Question: I am using the latest version of TinyMCE and I would like to integrate Google Drive Picker whenever an user clicks on Insert Image.
From the TinyMCE documentation I saw that I should use the <URL> so I won't paste it.
'''
var picker;
tinymce.init({
//other init parameters...
file_browser_callback: function(field_name, url, type, win) {
picker.setVisible(true);
win.document.getElementById(field_name).value = 'my browser value';
}
});
function createPicker() {
// Here I build the Picker...
// var picker = ...
}
function pickerCallback(data) {
//TODO: Find a way to set textbox value with the URL of the Image selected from Drive
}
'''

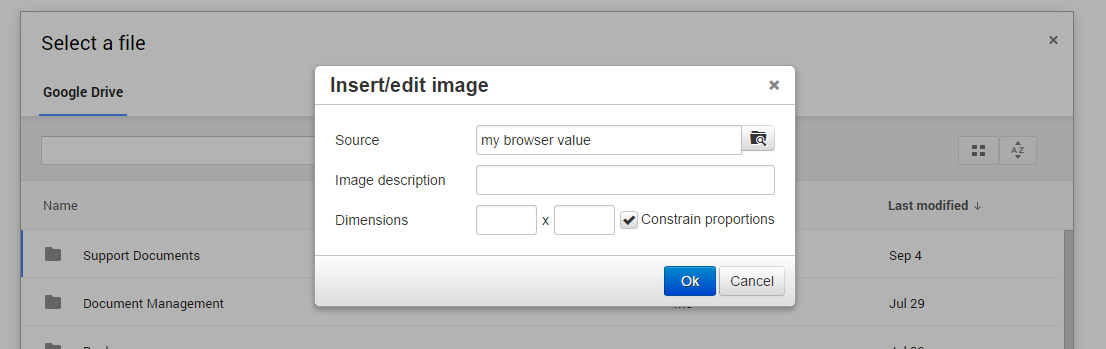
Answer: I think you can hide the modal when you call 'createPicker()':
'''
function createPicker() {
document.getElementById('modal_id').style.display = 'none';
// your picker code here!
}
'''
and then display it back once you get the callback i.e. 'pickerCallback(data)':
'''
function pickerCallback(data) {
document.getElementById('modal_id').style.display = 'block';
var url = 'nothing';
if (data[google.picker.Response.ACTION] == google.picker.Action.PICKED) {
var doc = data[google.picker.Response.DOCUMENTS][0];
url = doc[google.picker.Document.URL];
}
// set the input text value with the URL:
document.getElementById('source_input_id').value = url;
}
'''
Change 'modal_id' to your modal's div id and 'source_input_id' with your source input field's id.